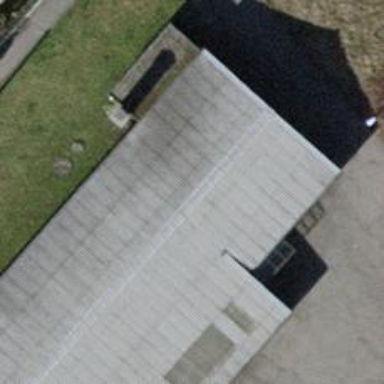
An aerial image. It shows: Social center.